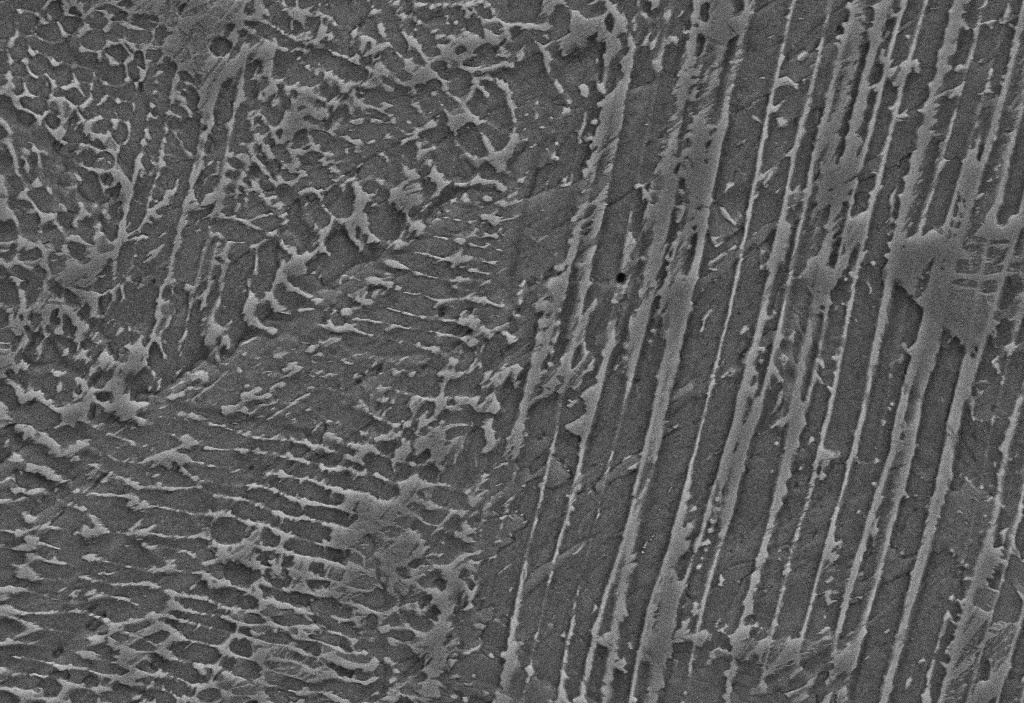
SEM micrograph, magnification: 10000x, scale bar: 2 µm
Phase areas (pixels) — Matrix: 203384; Austenite: 393656; Martensite/Austenite: 122753; Precipitate: 0; Defect: 79; total: 719872